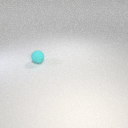
small cyan rubber sphere